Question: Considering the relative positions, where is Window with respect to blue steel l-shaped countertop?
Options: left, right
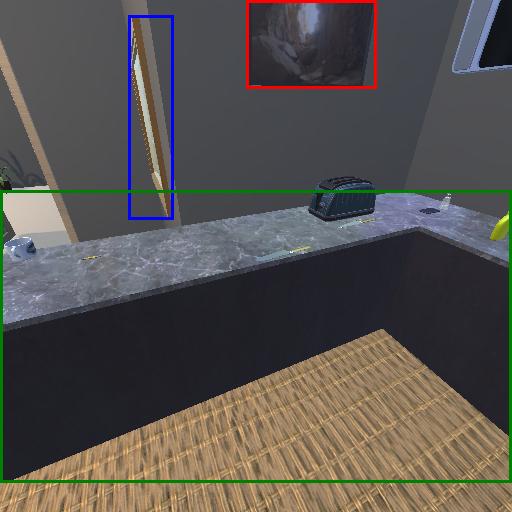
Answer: left